Question: I created an application using a 'UITableview'.
But when I scroll the table view, I see a white space view before and after the table view. How can I fit the 'UITableview' so it doesn't show that empty view?
Here's an image of what happens when I scroll the UITableview.

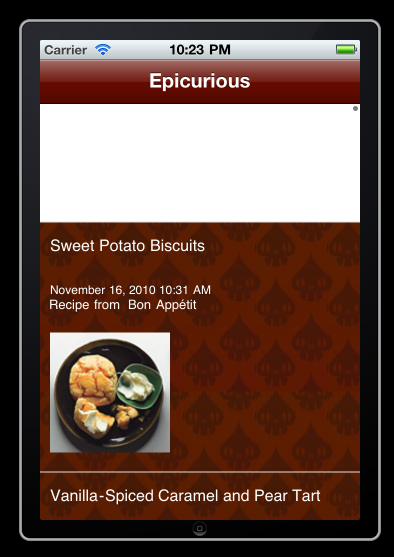
Answer: The answer is...
'''
tableView.bounces=FALSE;
'''